Brain MRI, t1w sequence, axial 2D slice.
Patient: age 42, sex M, weight 78 kg, height 1.78 m
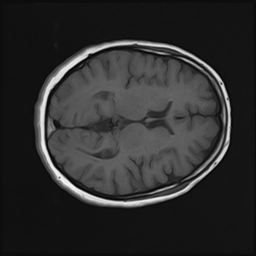